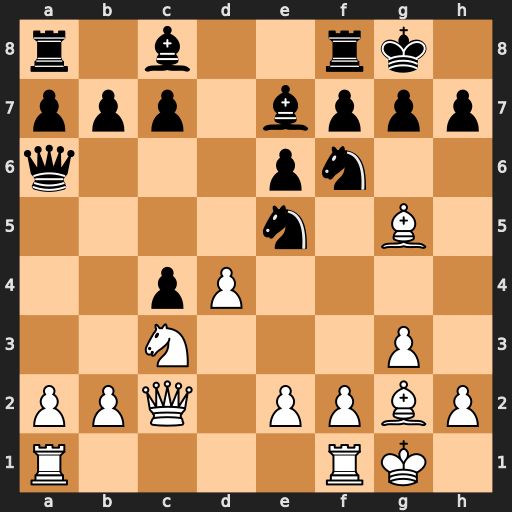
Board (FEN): r1b2rk1/ppp1bppp/q3pn2/4n1B1/2pP4/2N3P1/PPQ1PPBP/R4RK1
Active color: w
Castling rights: -
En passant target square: -
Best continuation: dxe5 Nd5 Nxd5 exd5 Bxe7